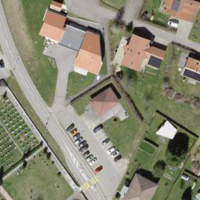
EUNIS habitat code: 54
Species observed at this site:
Trifolium pratense